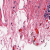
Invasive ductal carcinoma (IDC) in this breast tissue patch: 0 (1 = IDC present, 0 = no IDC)